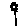
Label: flower